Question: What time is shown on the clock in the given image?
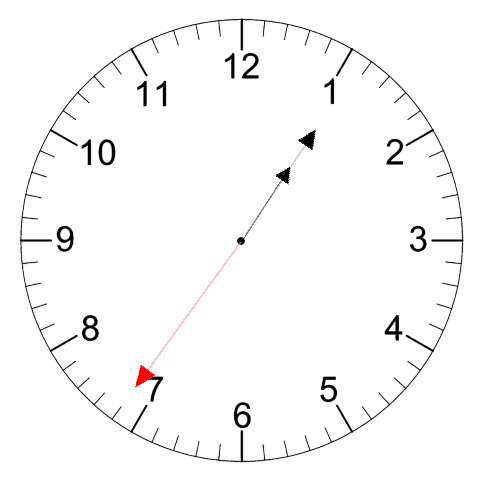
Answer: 01:05:36